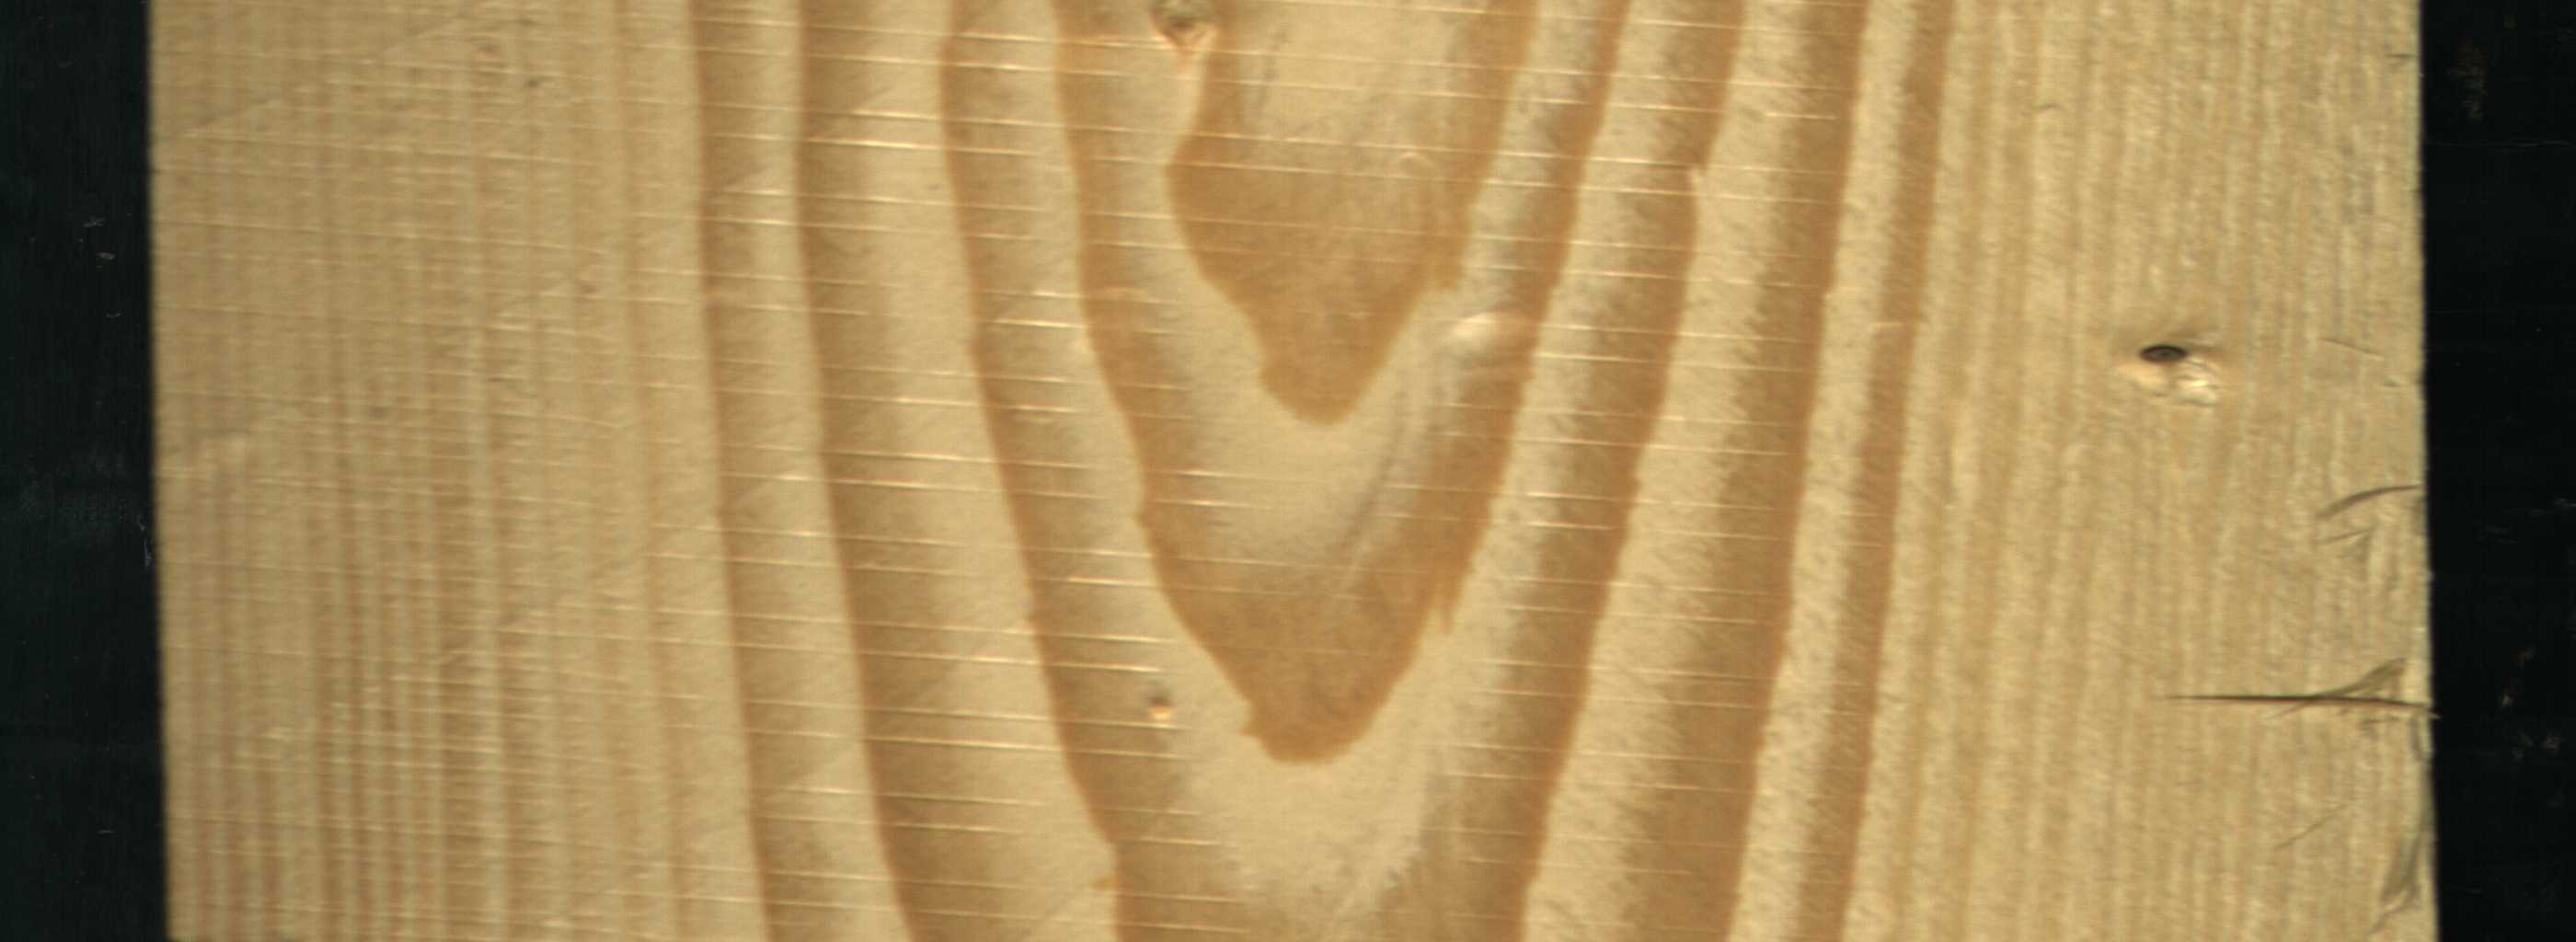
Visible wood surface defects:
Crack
Dead_Knot